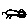
Label: cat